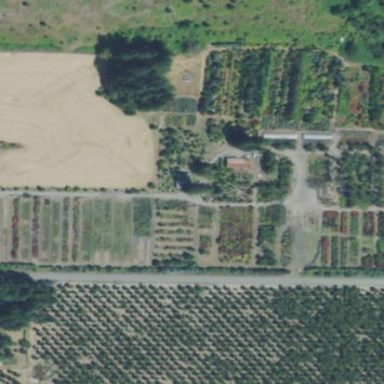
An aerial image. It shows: Plant nursery with trees.